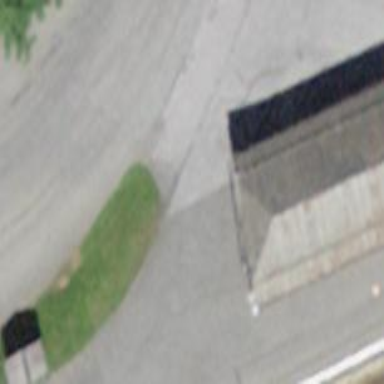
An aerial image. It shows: Train station building.